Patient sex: M
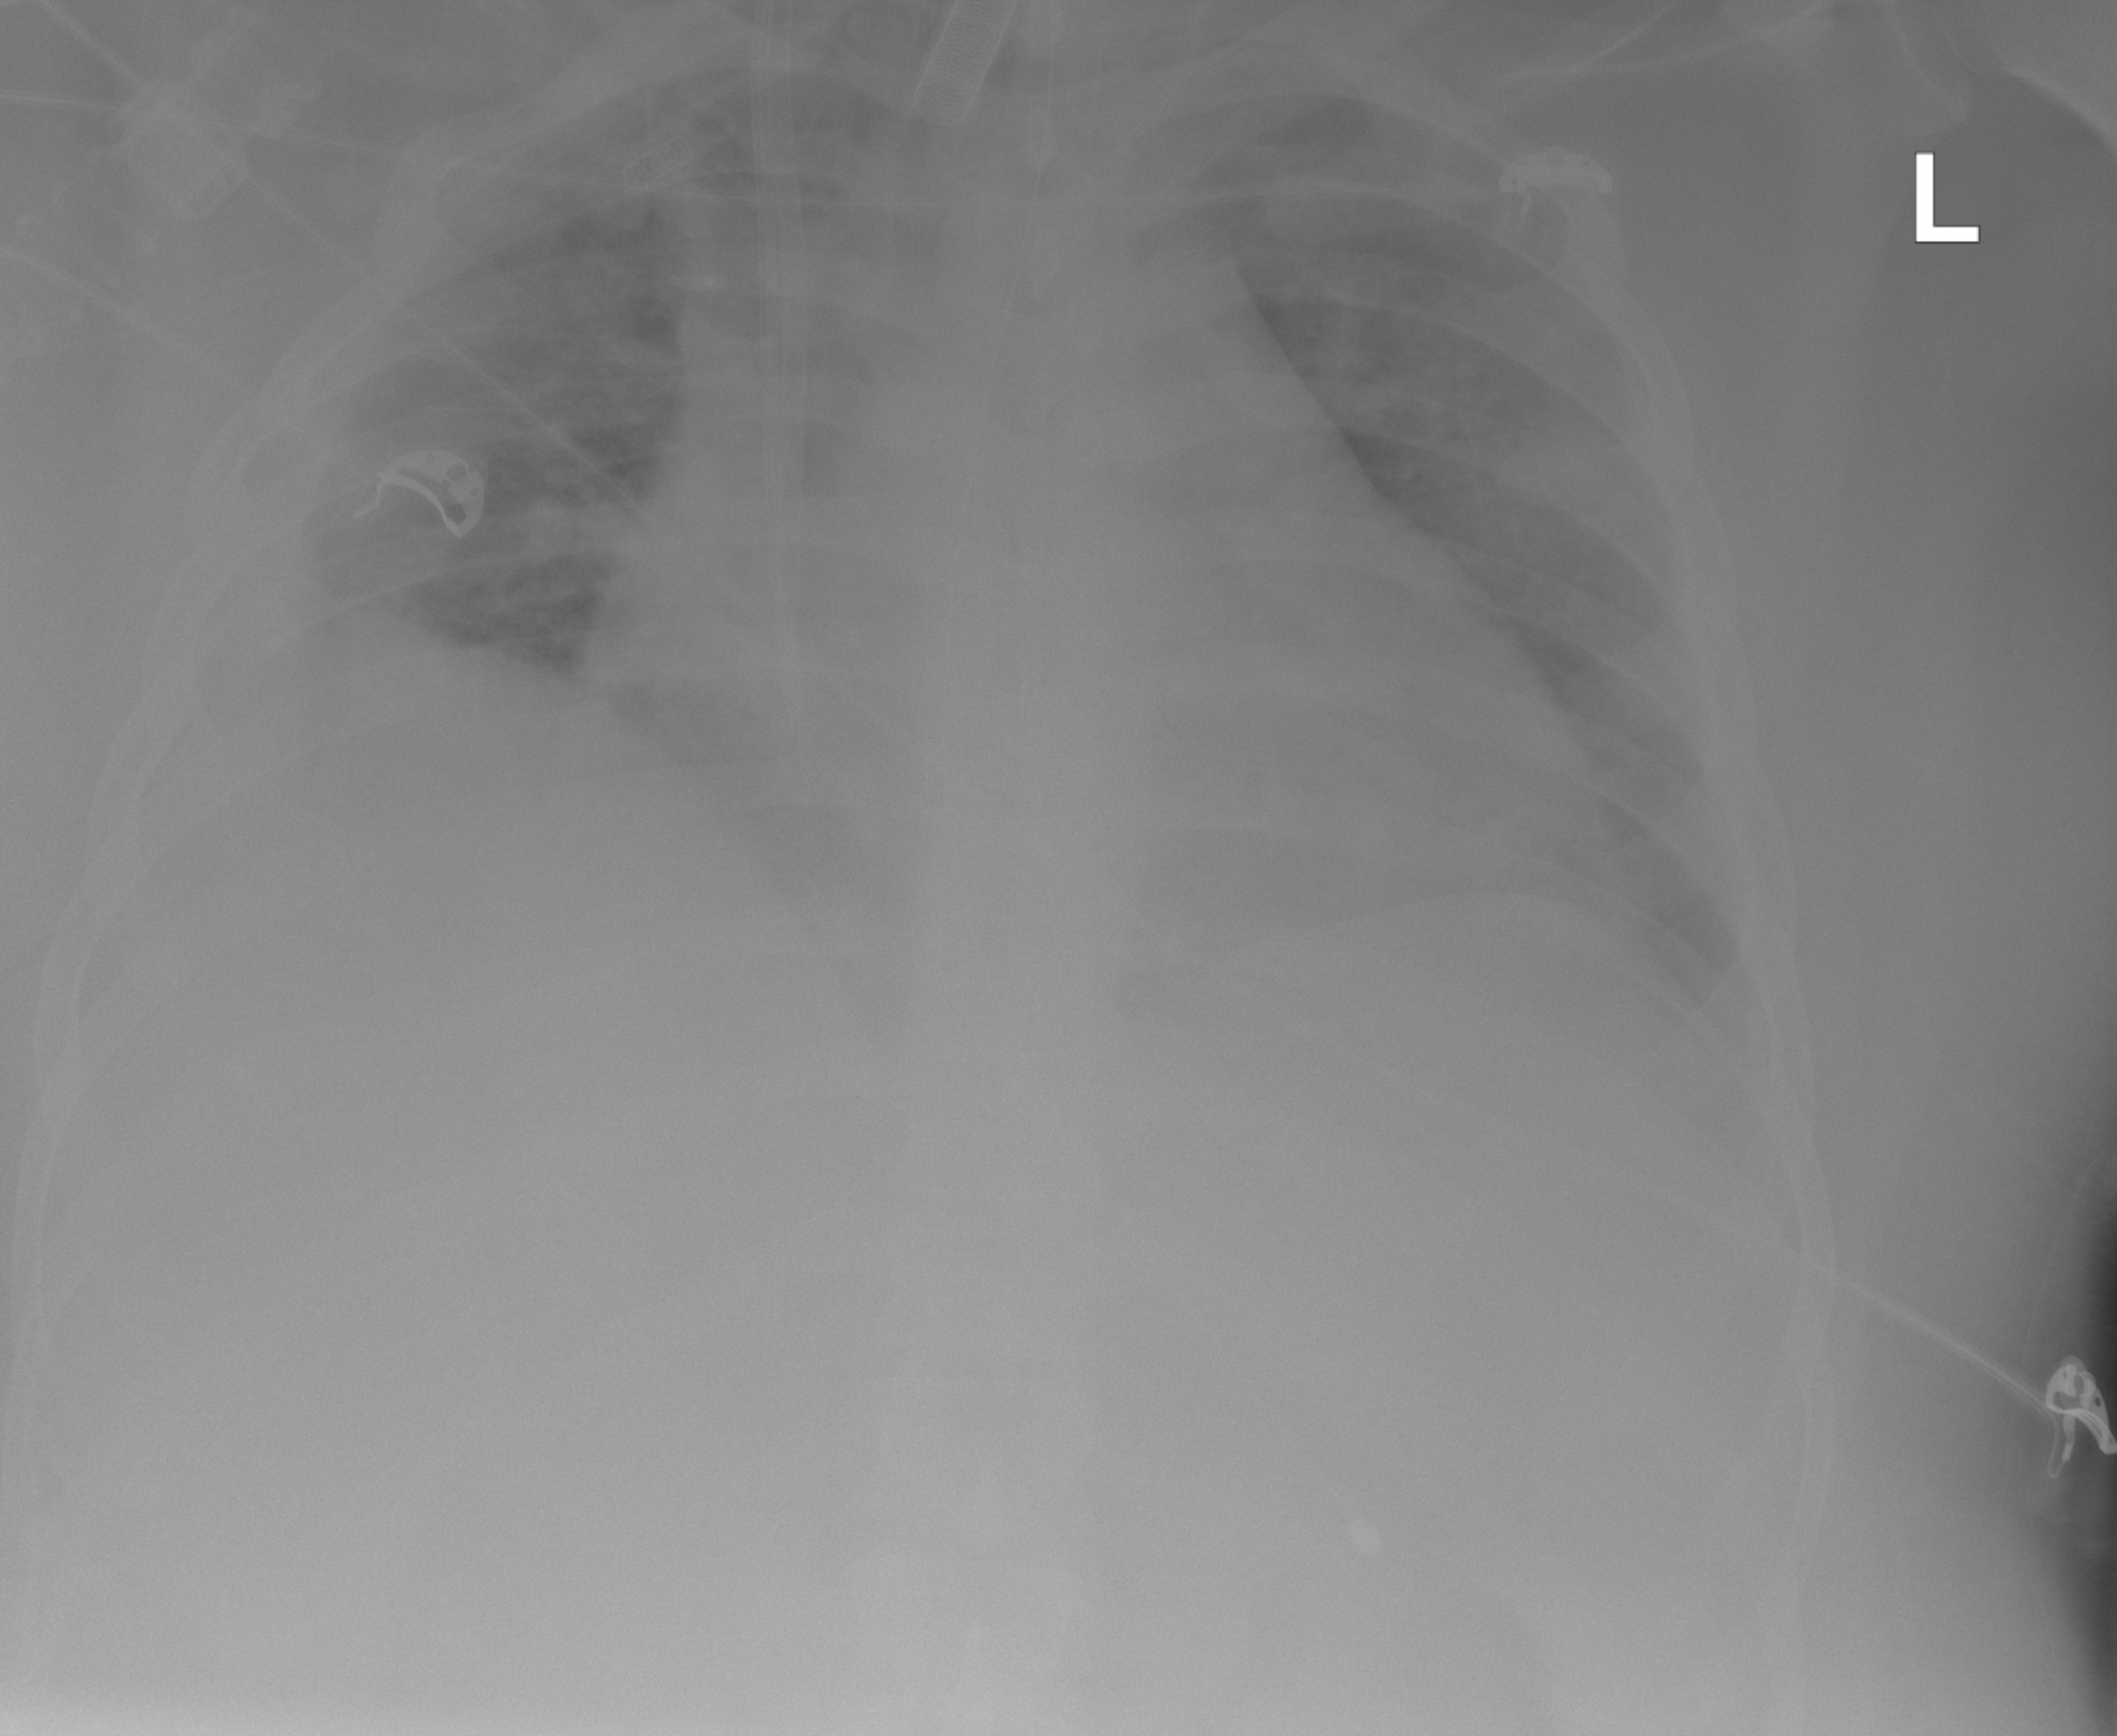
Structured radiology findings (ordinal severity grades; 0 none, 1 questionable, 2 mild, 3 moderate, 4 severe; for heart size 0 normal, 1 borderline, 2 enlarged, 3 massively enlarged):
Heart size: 2
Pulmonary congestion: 0
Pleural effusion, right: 2
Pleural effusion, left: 2
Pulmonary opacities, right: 0
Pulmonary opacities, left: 0
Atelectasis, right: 3
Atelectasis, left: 3